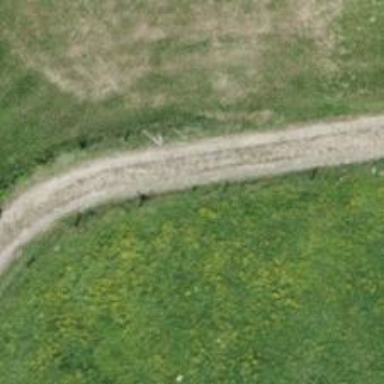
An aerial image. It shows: Track road with grade3 tracktype.